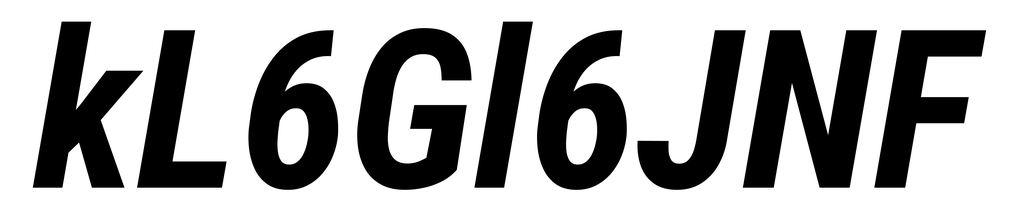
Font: Roboto-Italic_Condensed_Bold_Italic